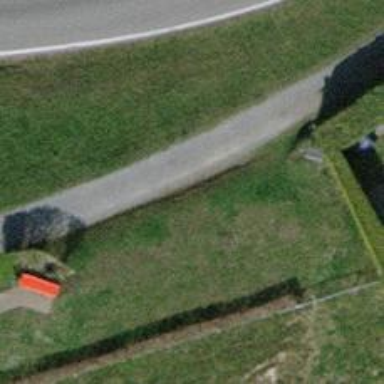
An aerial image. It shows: Viewpoint for tourists.